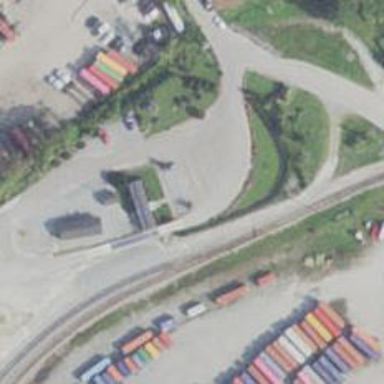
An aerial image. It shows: Weighbridge facility.